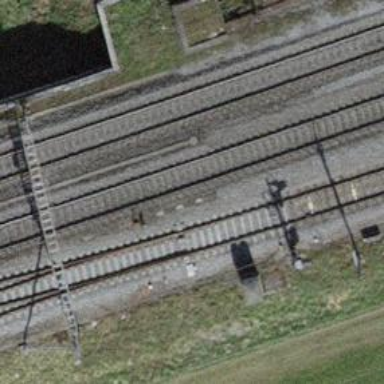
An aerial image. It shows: Railway switch.